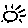
Label: sun